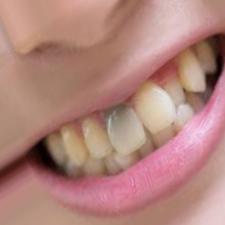
Condition: Tooth Discoloration